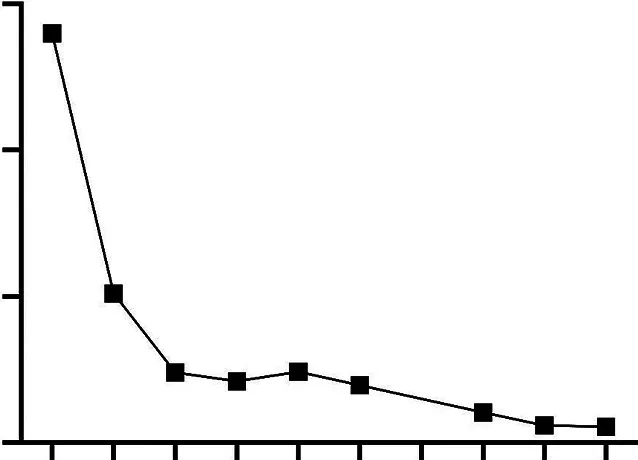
The concentration of hs-cTnT during the 10 days after admission.
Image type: pathology (masson_trichrome)